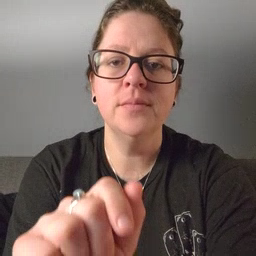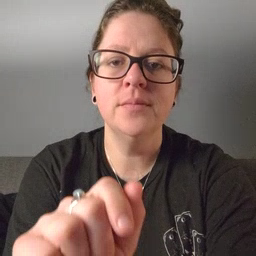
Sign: pizza